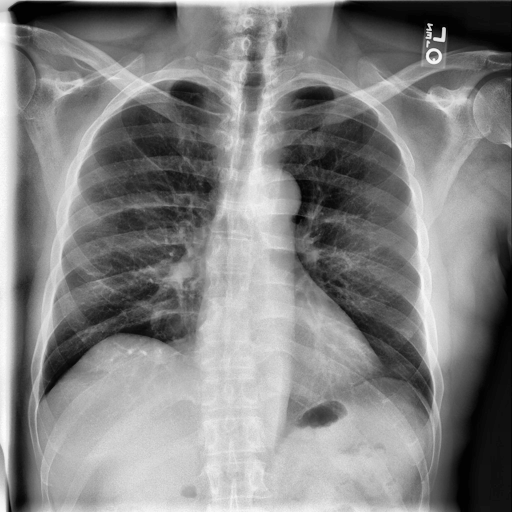
Finding: NORMAL